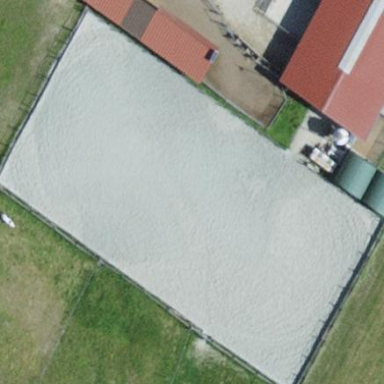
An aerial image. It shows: Area designated for horse riding.